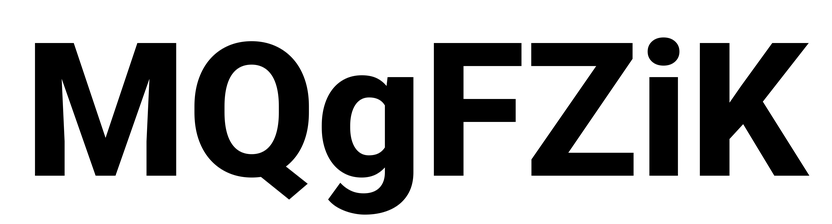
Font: Roboto_ExtraBold